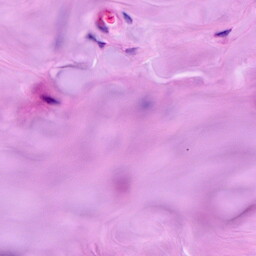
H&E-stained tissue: Breast